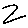
Label: zigzag